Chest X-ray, PA view. Patient: 55 years old, sex M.
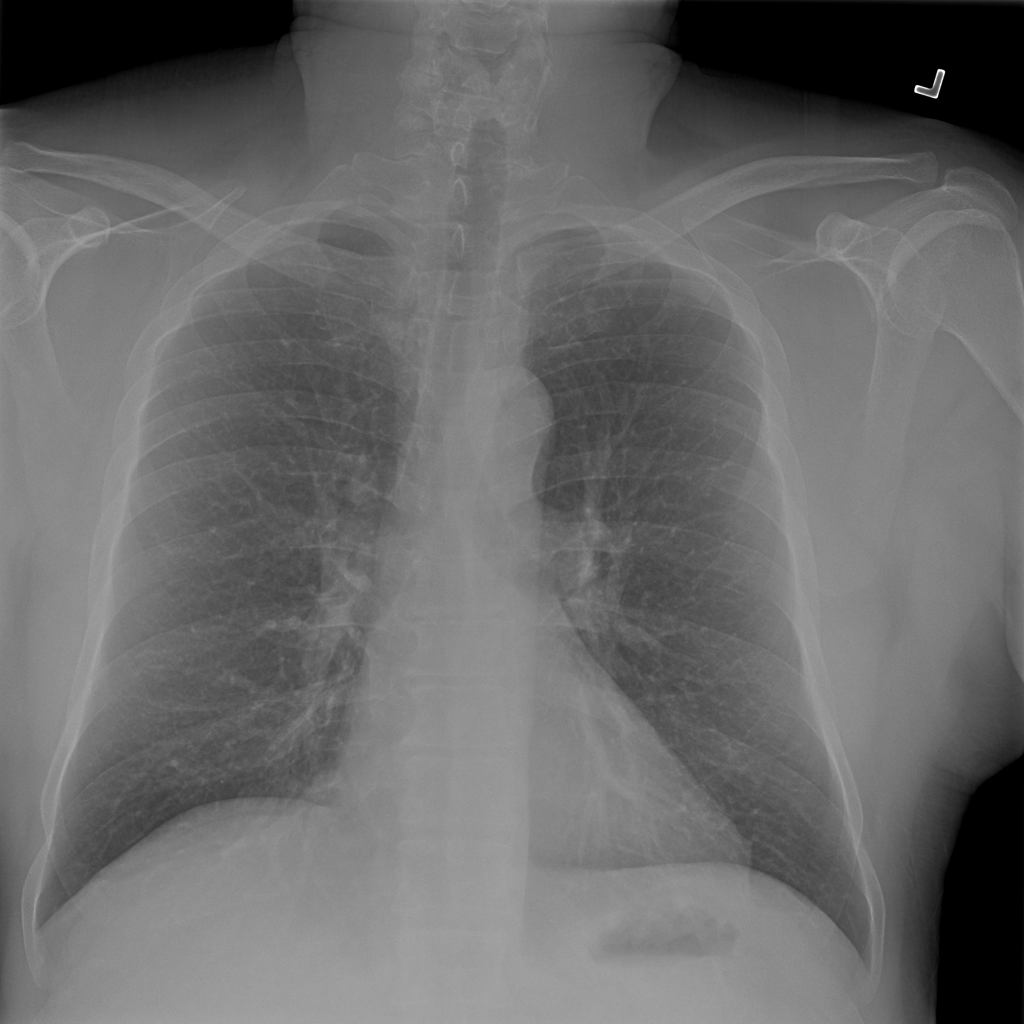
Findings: No Finding